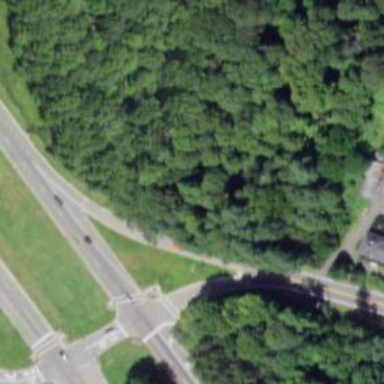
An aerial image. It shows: Trunk link highway.